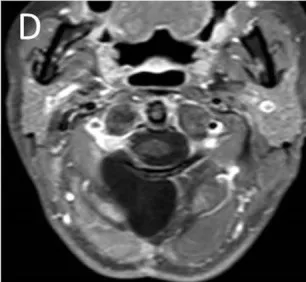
Transverse. T1-weighed contrast enhanced MRI showing complete resection of the WHO. II meningioma without the need of resecting any boney structures.
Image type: radiology (mri)